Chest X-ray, PA view. Patient: 53 years old, sex M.
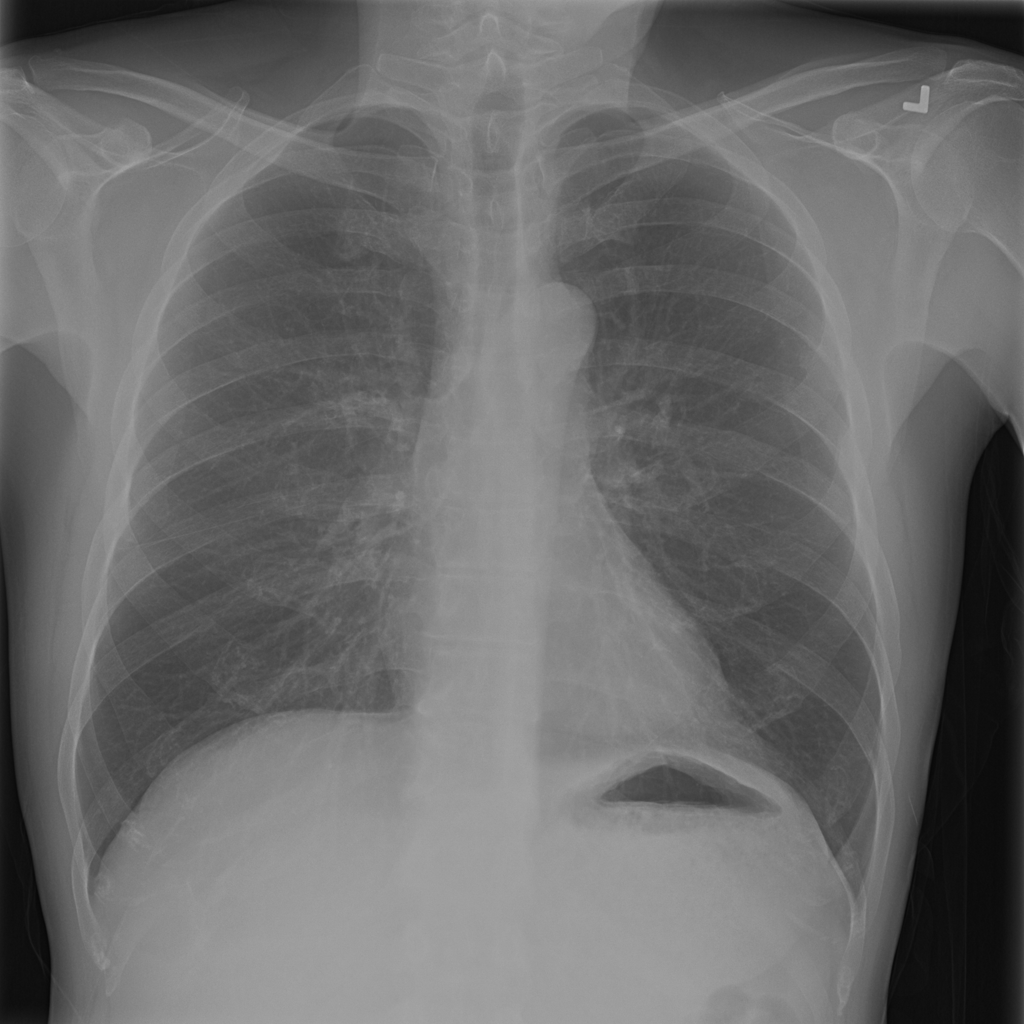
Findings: No Finding